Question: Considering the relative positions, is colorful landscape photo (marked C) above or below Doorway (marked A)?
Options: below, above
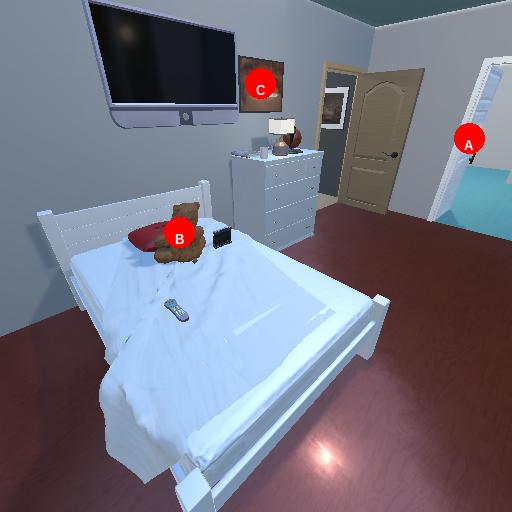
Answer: below